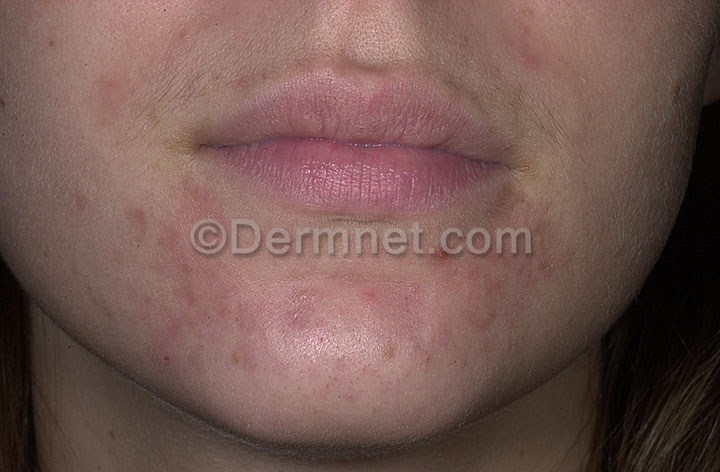
Disease: Acne and Rosacea Photos